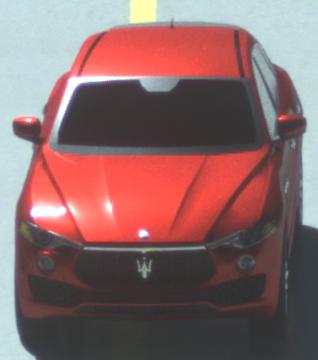
Make: Maserati
Model: Levante GT Hybrid
Detailed model: Levante
Model produced from: 2021/07
Model produced until: 2022/10
Doors: 4
Color: red
Road condition: wet road
Daytime: morning or afternoon
Contrast: high contrast